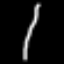
Label: line